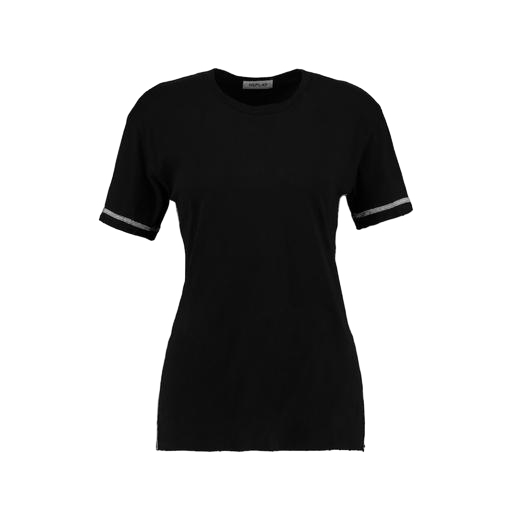
t-shirt contrast piping, black t-shirt basique jersey, black molly ringer tee, white background